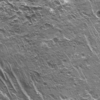
Label: not_dusty